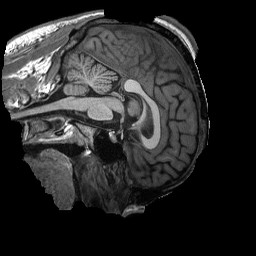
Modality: T1w
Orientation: sagittal